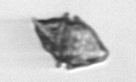
Label: Kryptoperidinium_triquetrum